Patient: sex F, age 58
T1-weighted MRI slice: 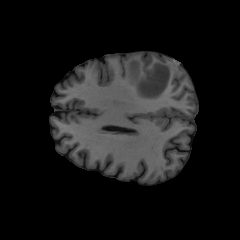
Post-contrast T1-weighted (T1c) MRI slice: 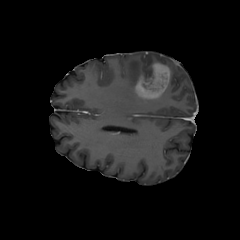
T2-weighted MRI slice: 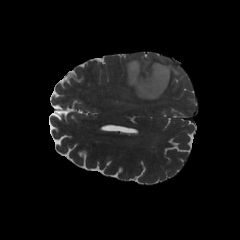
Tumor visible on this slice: yes
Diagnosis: Glioblastoma, IDH-wildtype
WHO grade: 4